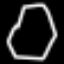
Label: octagon